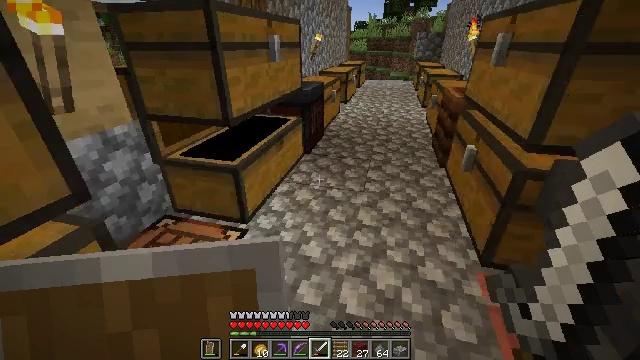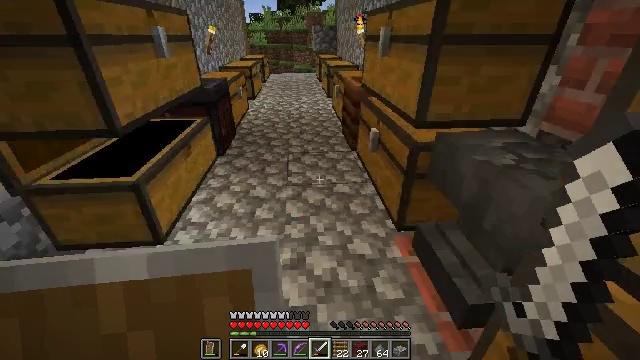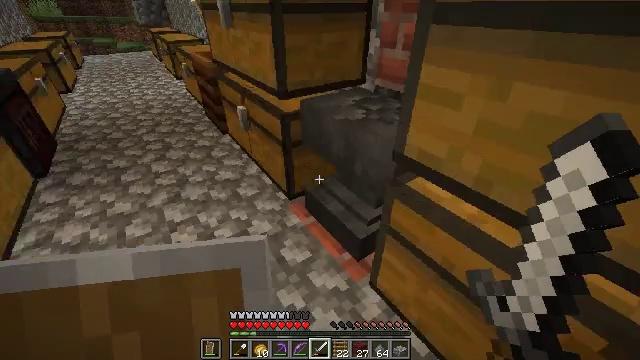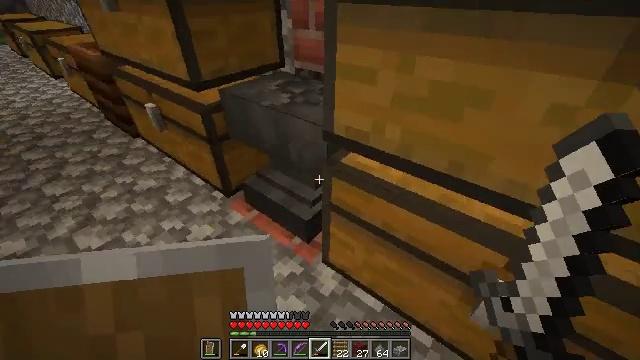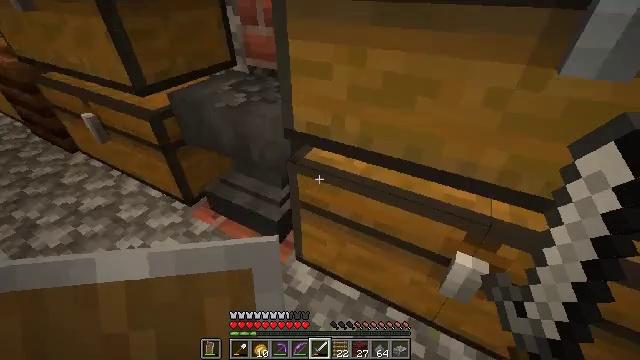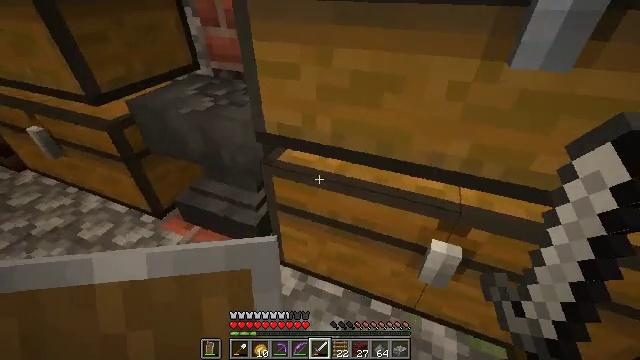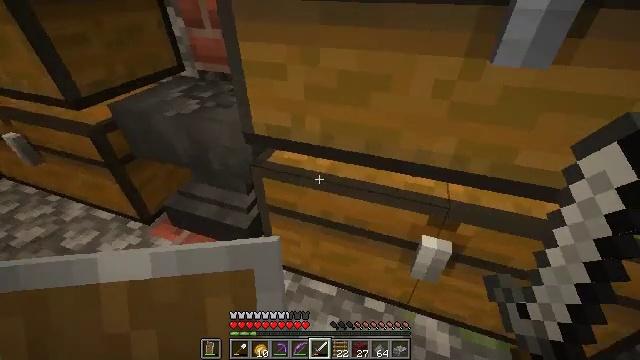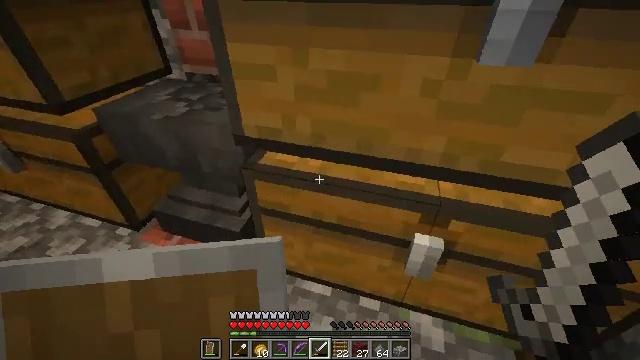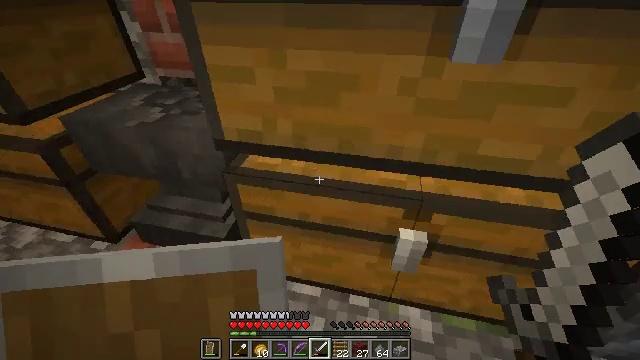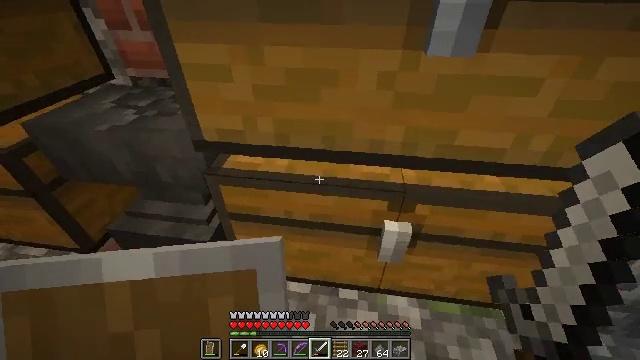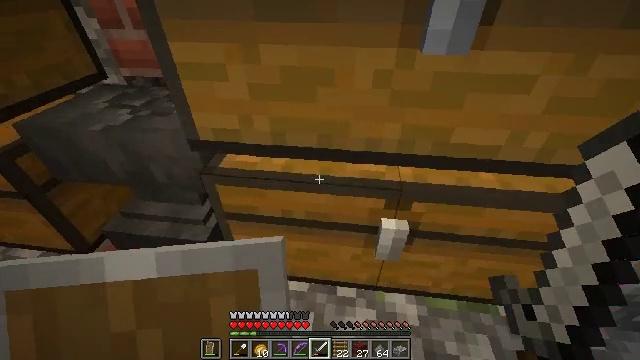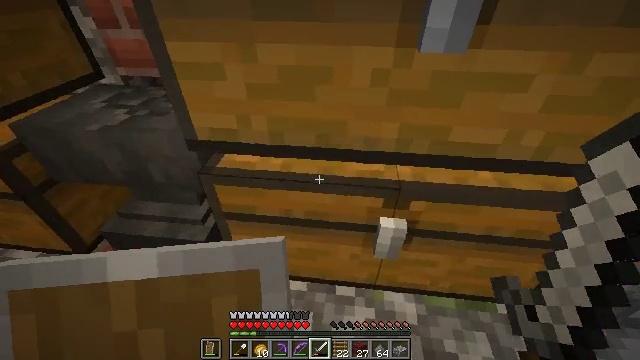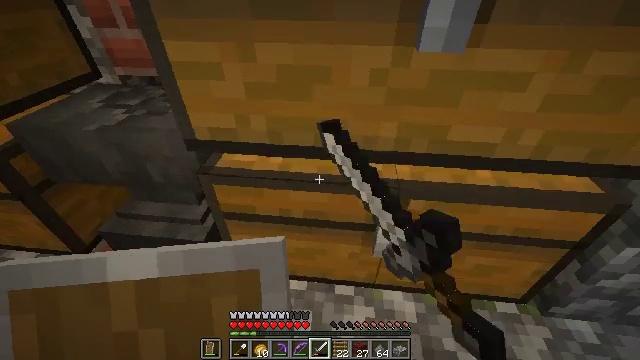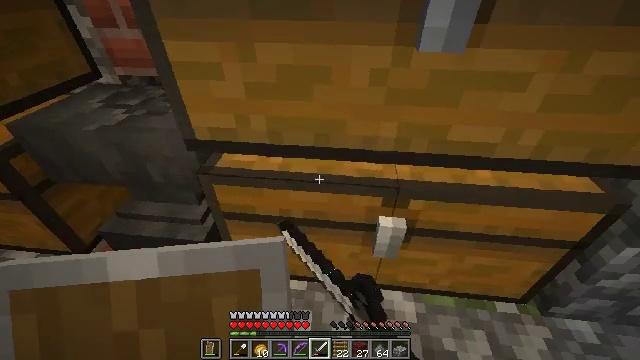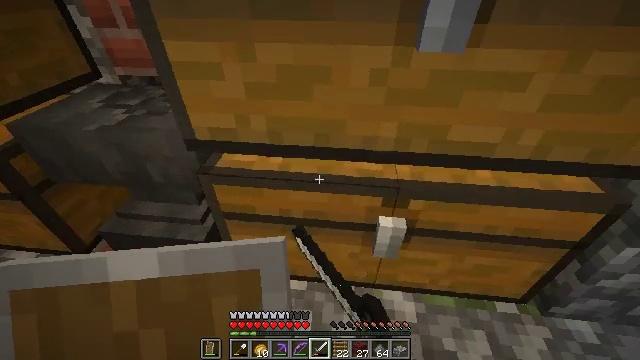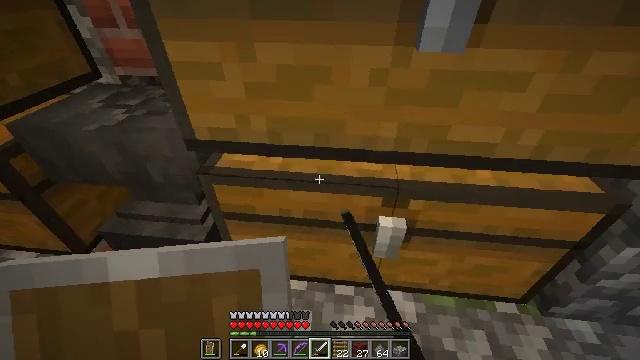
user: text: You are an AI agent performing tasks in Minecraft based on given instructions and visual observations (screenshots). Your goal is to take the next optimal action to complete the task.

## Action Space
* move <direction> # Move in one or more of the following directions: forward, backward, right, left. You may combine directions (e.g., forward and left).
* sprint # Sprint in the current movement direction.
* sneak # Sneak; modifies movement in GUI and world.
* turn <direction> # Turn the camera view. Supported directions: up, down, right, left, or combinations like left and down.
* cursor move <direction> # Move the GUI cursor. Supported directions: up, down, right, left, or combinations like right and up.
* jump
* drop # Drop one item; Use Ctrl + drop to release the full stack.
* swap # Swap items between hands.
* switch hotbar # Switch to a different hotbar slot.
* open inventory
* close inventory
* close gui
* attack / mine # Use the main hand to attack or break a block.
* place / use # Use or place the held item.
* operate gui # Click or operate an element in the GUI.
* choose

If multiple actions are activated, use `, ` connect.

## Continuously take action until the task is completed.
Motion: motion action
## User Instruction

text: Create TNT using the crafting table.
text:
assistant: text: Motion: turn right and down
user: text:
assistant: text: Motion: turn right and down
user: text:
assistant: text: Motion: turn right and down
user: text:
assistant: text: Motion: turn right
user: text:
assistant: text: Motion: turn right
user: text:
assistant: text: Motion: turn right
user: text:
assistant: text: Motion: turn right
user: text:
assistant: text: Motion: turn right
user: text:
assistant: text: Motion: turn right
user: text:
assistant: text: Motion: no_op
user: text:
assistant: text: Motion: use / place
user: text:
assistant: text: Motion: use / place
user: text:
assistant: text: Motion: use / place
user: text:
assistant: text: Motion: no_op
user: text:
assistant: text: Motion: no_op
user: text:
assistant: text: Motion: no_op
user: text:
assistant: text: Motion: turn left and up
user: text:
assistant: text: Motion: turn left and up
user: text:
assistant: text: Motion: no_op
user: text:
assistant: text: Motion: no_op
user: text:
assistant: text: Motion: no_op
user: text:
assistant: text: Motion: no_op
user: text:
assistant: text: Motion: turn right
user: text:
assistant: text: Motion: turn right
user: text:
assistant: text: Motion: turn right and up
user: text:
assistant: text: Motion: sneak, turn right
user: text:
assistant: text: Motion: sneak, turn up
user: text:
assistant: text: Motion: sneak, turn right and up
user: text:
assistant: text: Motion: sneak, turn right and up
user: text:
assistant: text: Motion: sneak, turn right and up